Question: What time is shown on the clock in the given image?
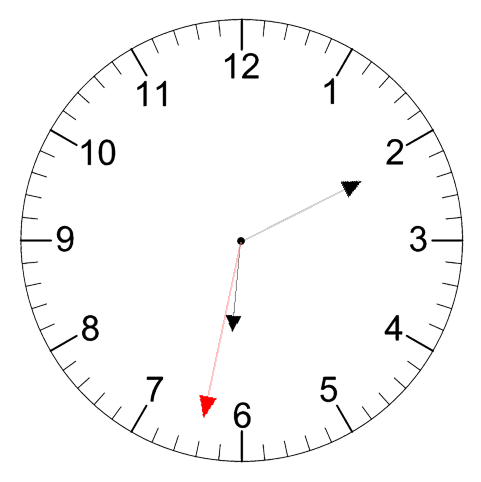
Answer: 06:10:32